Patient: sex M, age 60
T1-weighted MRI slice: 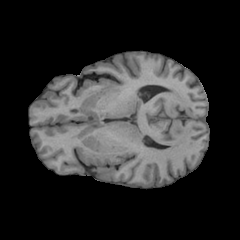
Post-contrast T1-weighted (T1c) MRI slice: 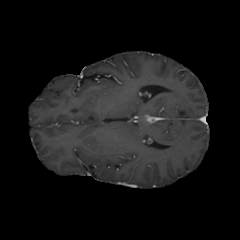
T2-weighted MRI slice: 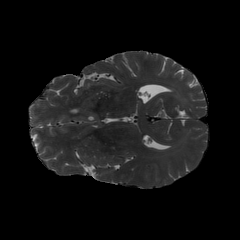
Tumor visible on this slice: no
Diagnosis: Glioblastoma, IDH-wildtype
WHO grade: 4